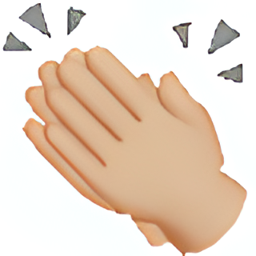
Name: clapping hands sign
Emoji: 👏🏼
Group: People & Body
Sub-group: hands